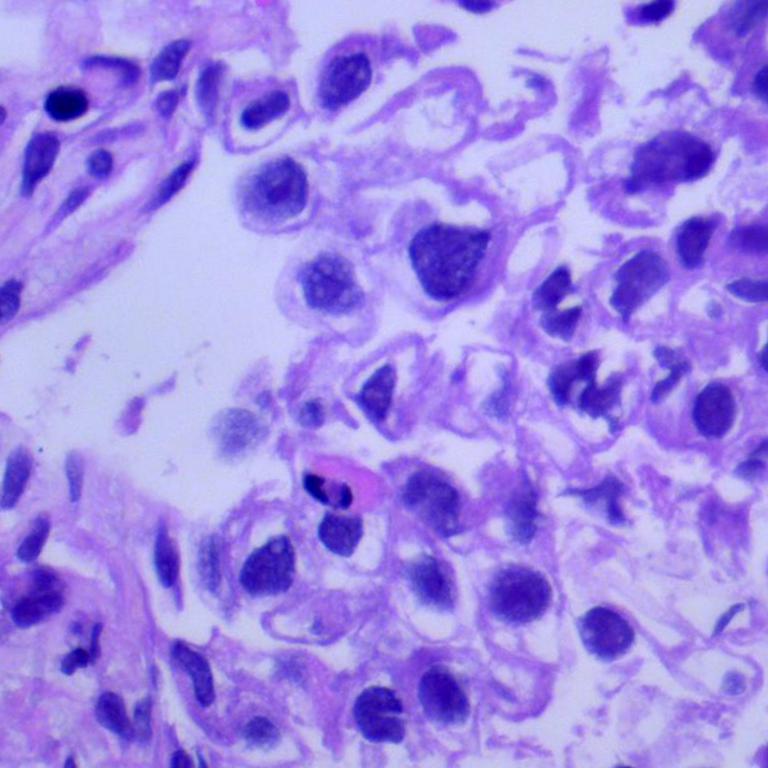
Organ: lung
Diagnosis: adenocarcinomas